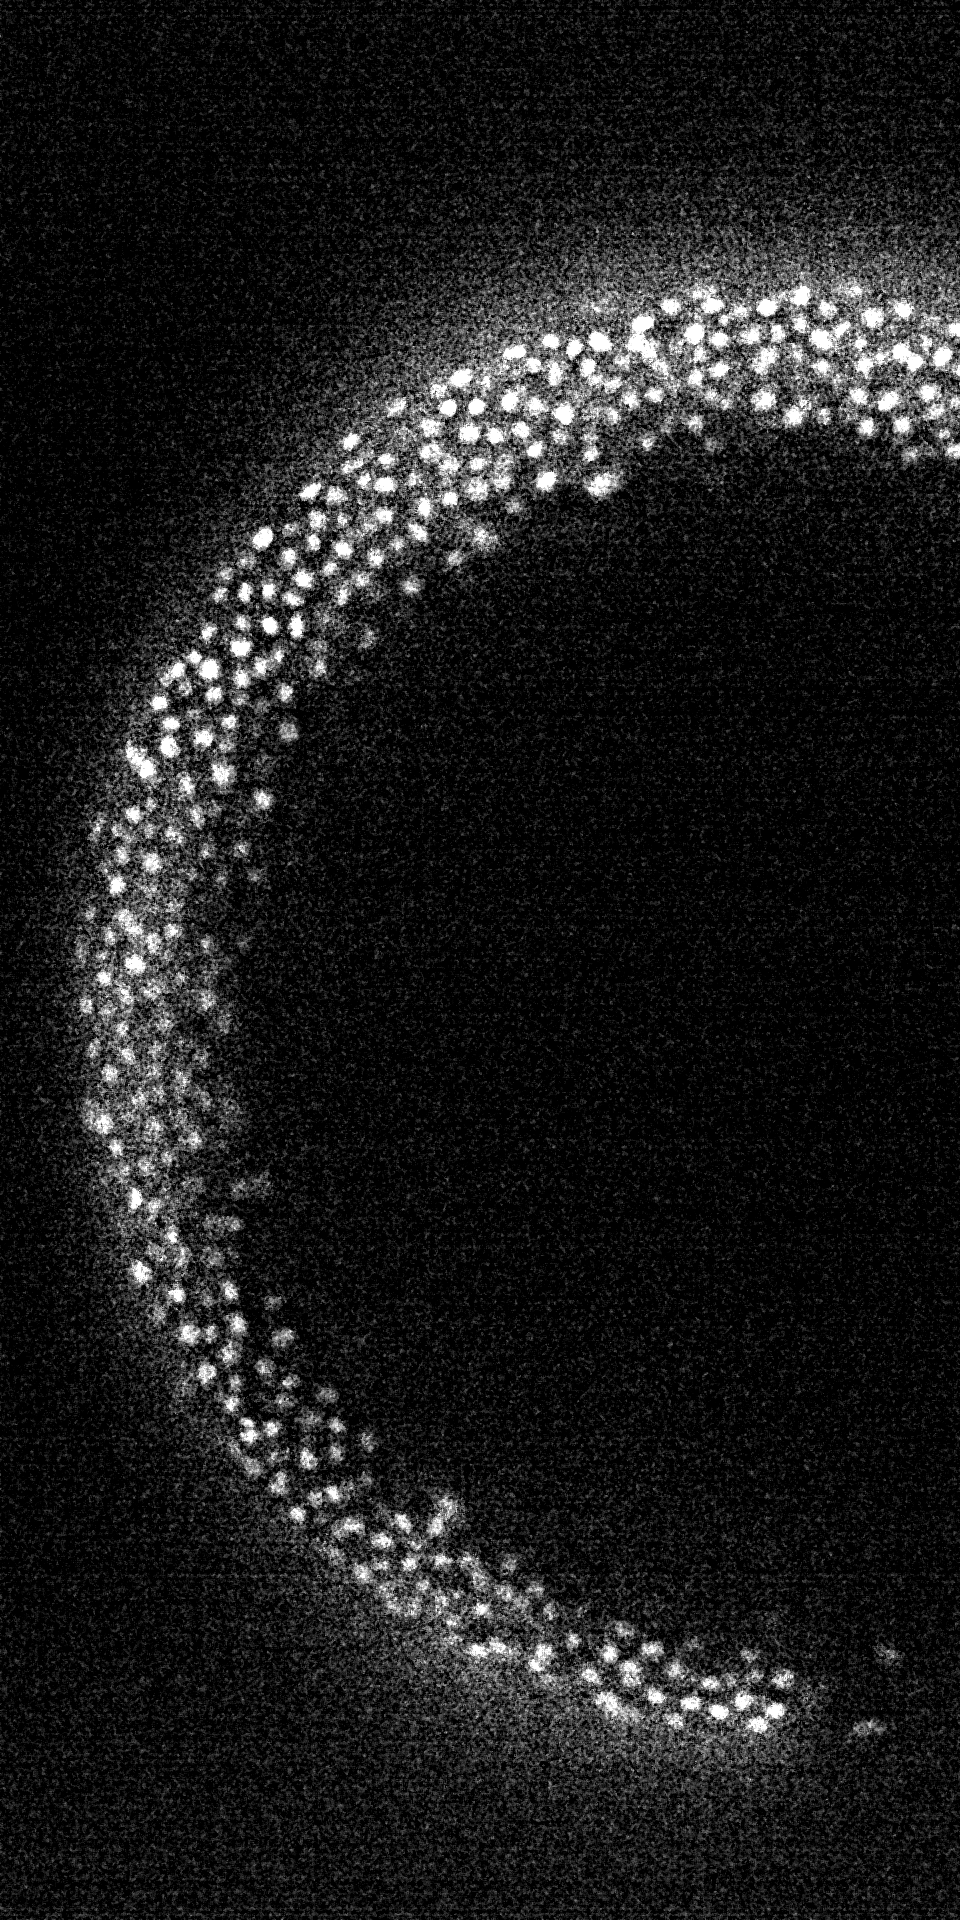
Sample: Zebrafish_1
Volume: 170 slices, 1920x960 pixels
Nuclei in middle slice: 449